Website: lowes
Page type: receipt
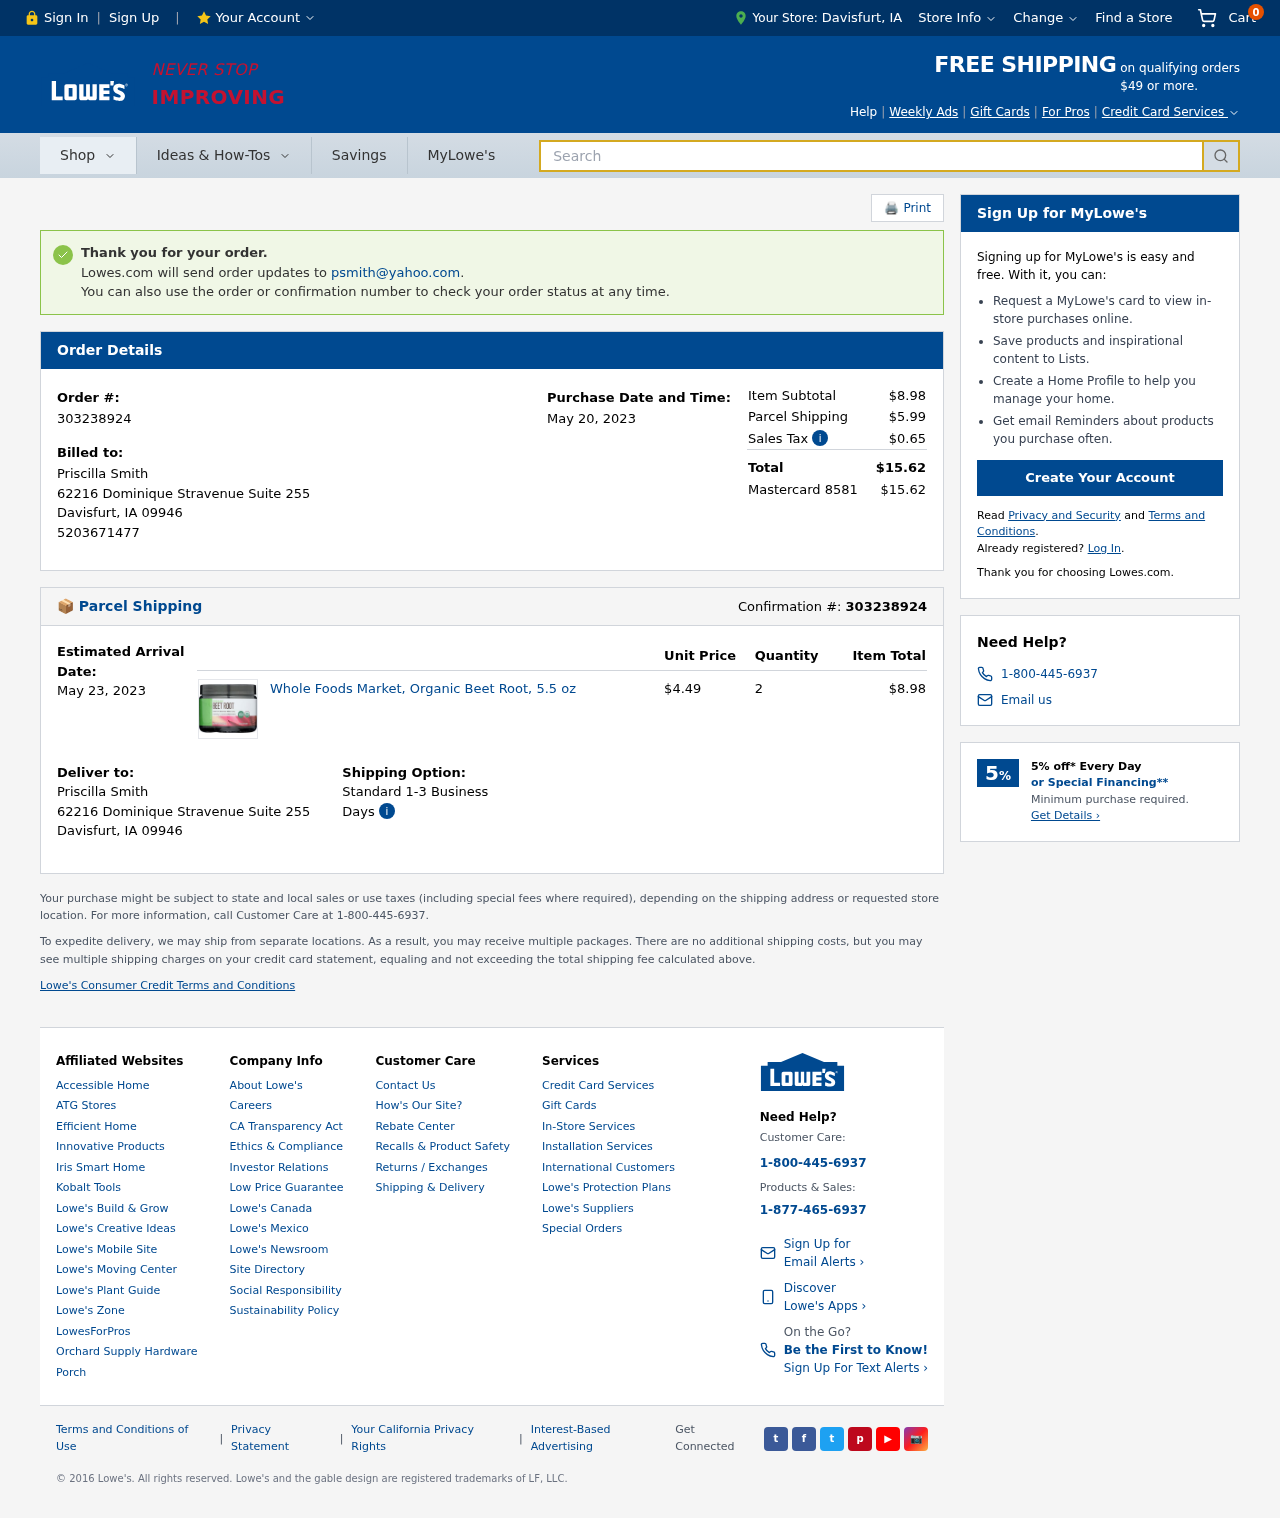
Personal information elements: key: PII_CARD_LAST4
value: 8581
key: PII_CARD_TYPE
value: Mastercard
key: PII_CITY
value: Davisfurt
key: PII_EMAIL
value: psmith@yahoo.com
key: PII_FULLNAME
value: Priscilla Smith
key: PII_PHONE
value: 5203671477
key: PII_POSTCODE
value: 09946
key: PII_STATE_ABBR
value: IA
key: PII_STREET
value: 62216 Dominique Stravenue Suite 255
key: PII_CITY_STATE
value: Davisfurt, IA
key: PII_FULLNAME2
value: Priscilla Smith
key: PII_STREET2
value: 62216 Dominique Stravenue Suite 255
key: PII_CITY2
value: Davisfurt
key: PII_STATE_ABBR2
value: IA
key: PII_POSTCODE2
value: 09946
Product elements: key: PRODUCT1_NAME
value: Whole Foods Market, Organic Beet Root, 5.5 oz
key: PRODUCT1_PRICE
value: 4.49
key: PRODUCT1_QUANTITY
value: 2
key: PRODUCT1_TOTAL
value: $8.98
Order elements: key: ORDER_NUM_ITEMS
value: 0
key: ORDER_ID
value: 303238924
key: ORDER_DATE
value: May 20, 2023
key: ORDER_SUBTOTAL
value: $8.98
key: ORDER_SHIPPING_COST
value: $5.99
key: ORDER_TAX
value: $0.65
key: ORDER_TOTAL
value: $15.62
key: ORDER_TOTAL2
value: $15.62
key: ORDER_DELIVERY_DATE
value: May 23, 2023
Search elements: key: HEADER_SEARCH
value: Search